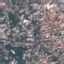
Label: Residential